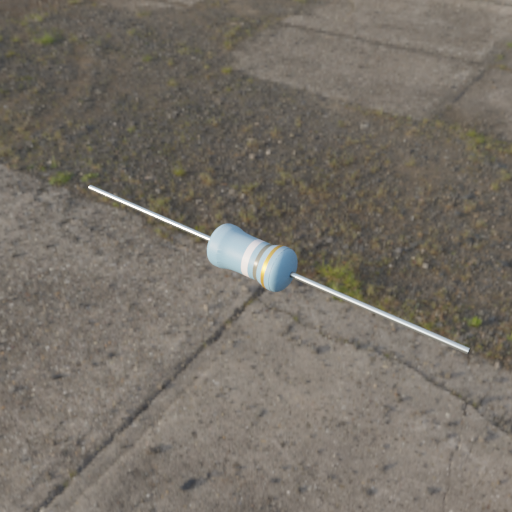
Resistor colour bands (in order): white, gray, gold